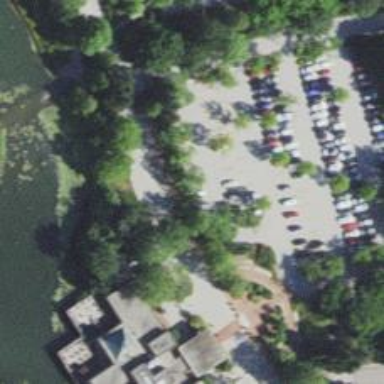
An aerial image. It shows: Parking space is available.